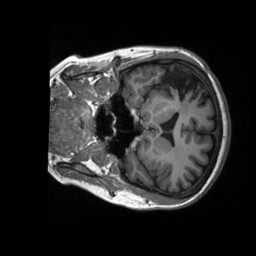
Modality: T1w
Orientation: coronal
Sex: female
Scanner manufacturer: siemens
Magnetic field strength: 3 T
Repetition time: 2.3 s
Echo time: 0.00226 s